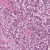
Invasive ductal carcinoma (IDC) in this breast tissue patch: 1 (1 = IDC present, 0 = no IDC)